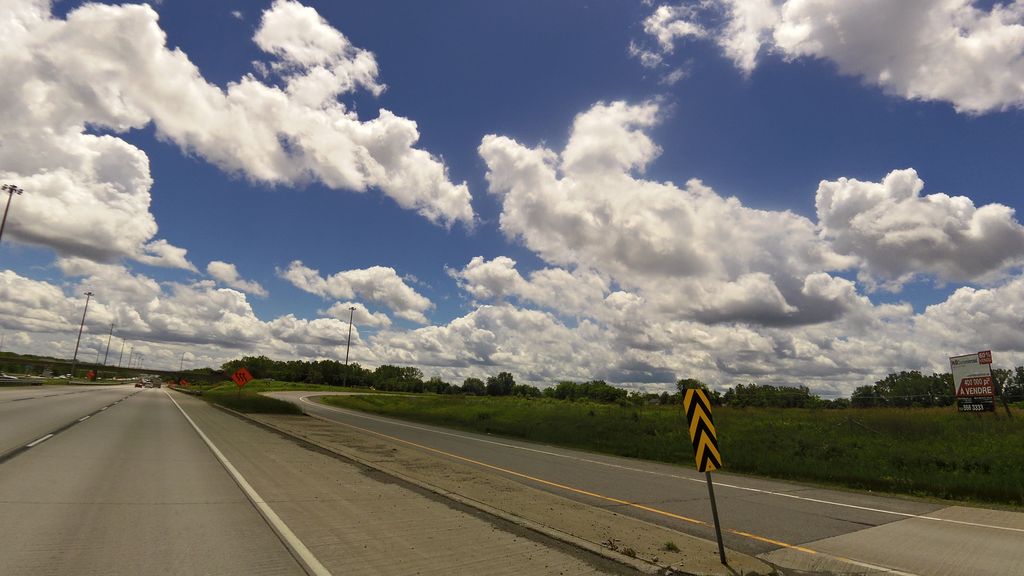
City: montreal